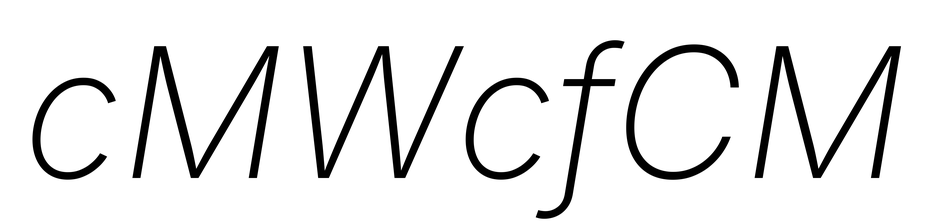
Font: Inter-Italic_ExtraLight_Italic